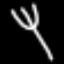
Label: fork